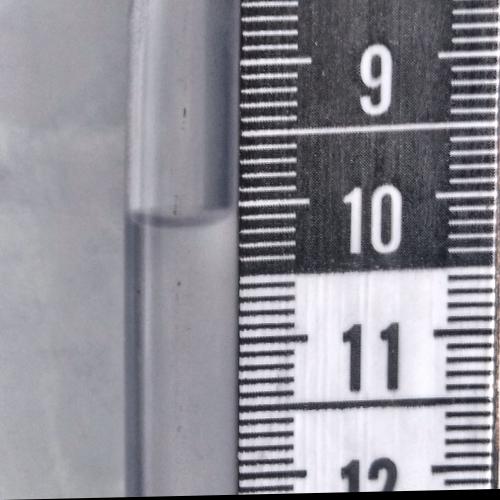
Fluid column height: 10.1 cm